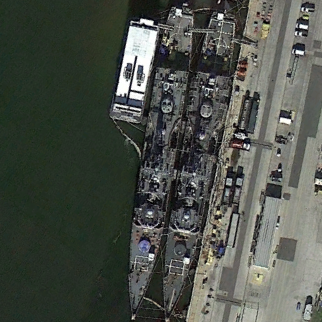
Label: cruiser